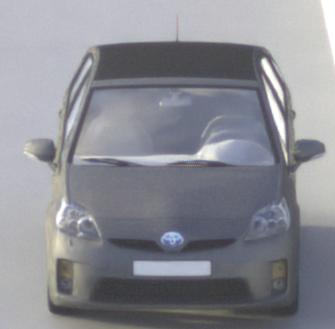
Make: Toyota
Model: Prius 1.5 Hybrid
Detailed model: Prius (HW2)
Model produced from: 2006/03
Model produced until: 2009/06
Doors: 5
Color: gray
Road condition: dry road
Daytime: morning or afternoon
Contrast: medium contrast